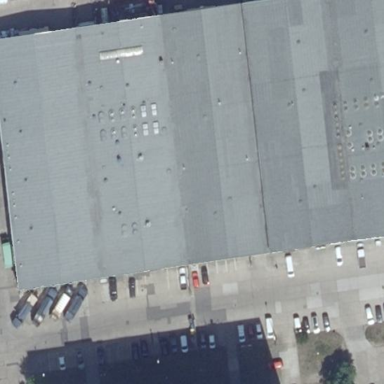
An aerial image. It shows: Building with gabled grey roof.